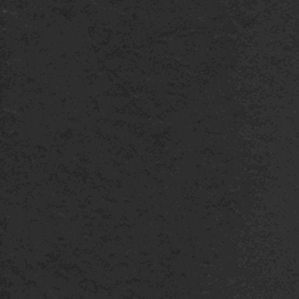
Label: frost